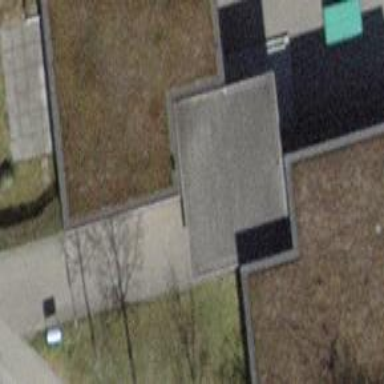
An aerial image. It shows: View of roof of building.